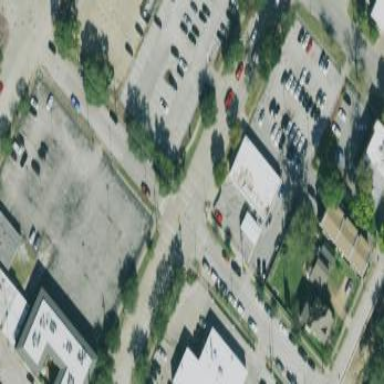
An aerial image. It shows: Commercial area.